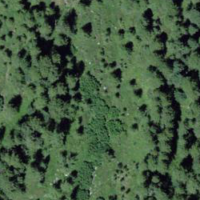
EUNIS habitat code: 43
Species observed at this site:
Lophophanes cristatus